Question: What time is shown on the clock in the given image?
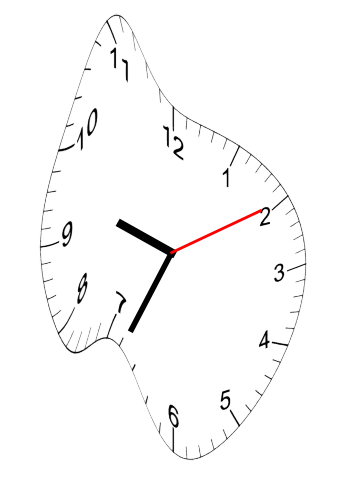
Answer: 09:34:10